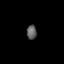
Tissue: lung
Cell type: Epithelial cells
Senescence score: 0.1599
Nuclear area (px): 138
Mean DAPI intensity: 95.514